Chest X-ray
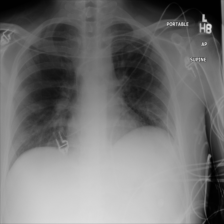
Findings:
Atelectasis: negative
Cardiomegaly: negative
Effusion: negative
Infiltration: negative
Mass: negative
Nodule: negative
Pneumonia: negative
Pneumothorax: negative
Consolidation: negative
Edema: negative
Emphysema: negative
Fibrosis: negative
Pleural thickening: negative
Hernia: negative